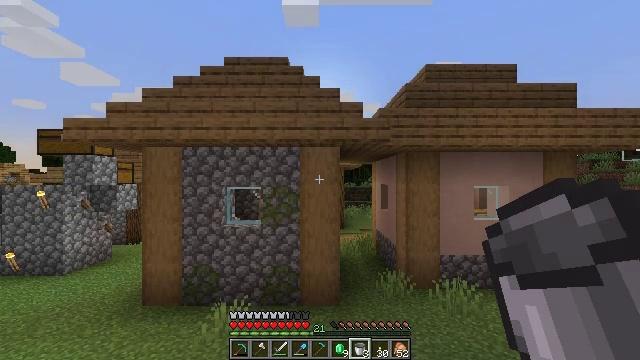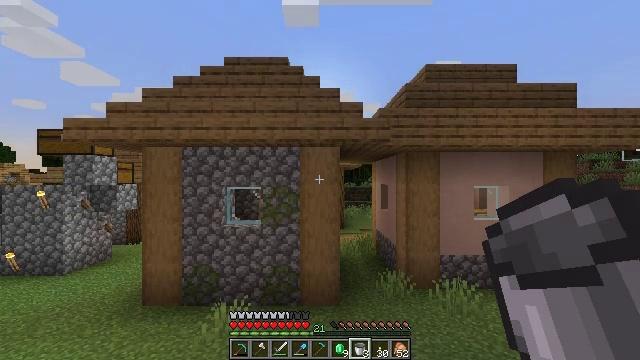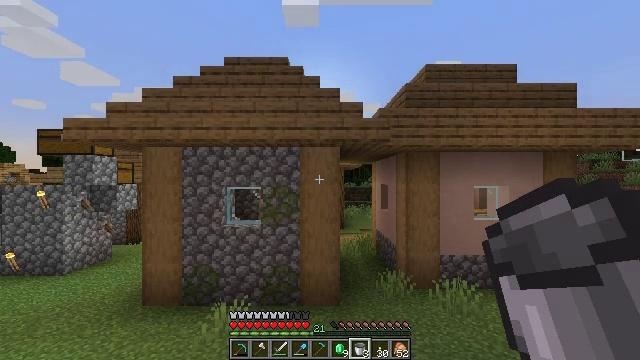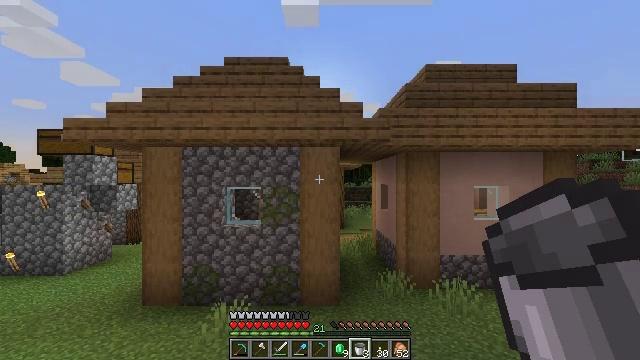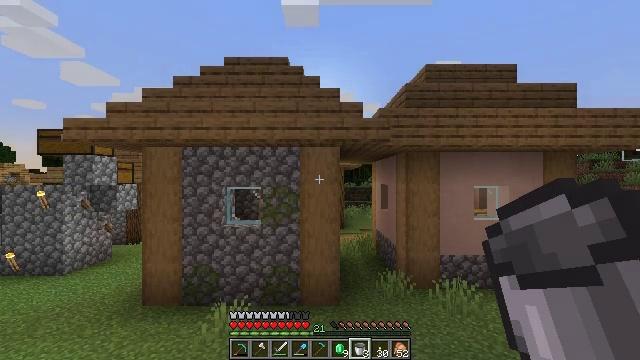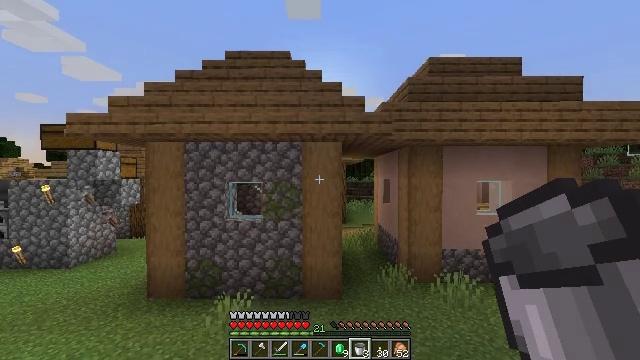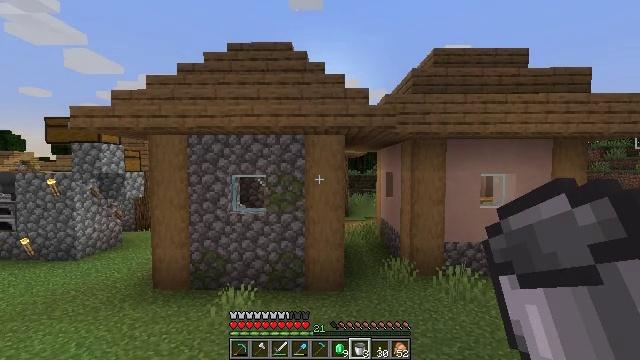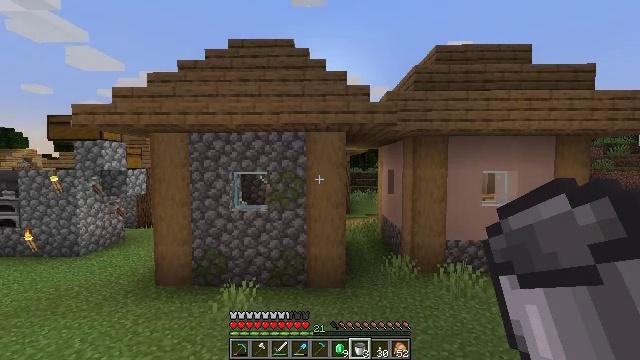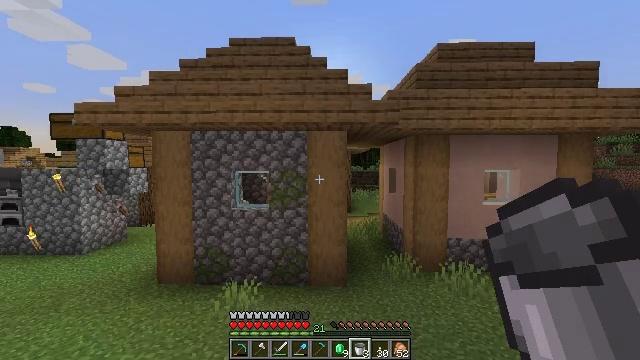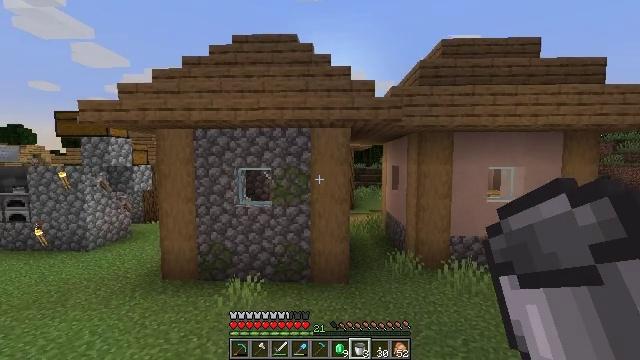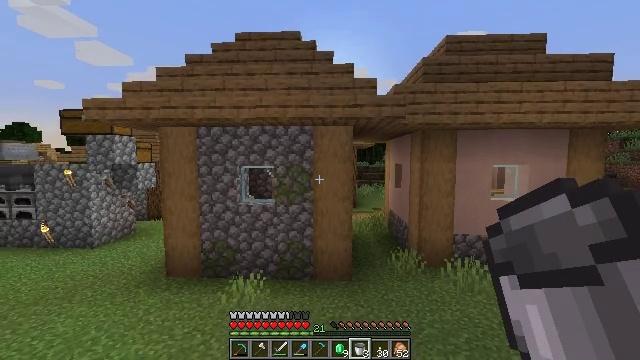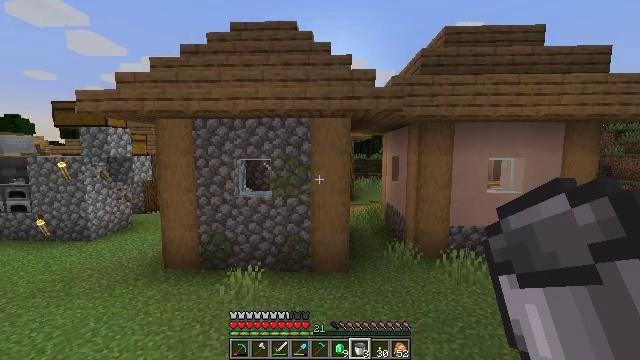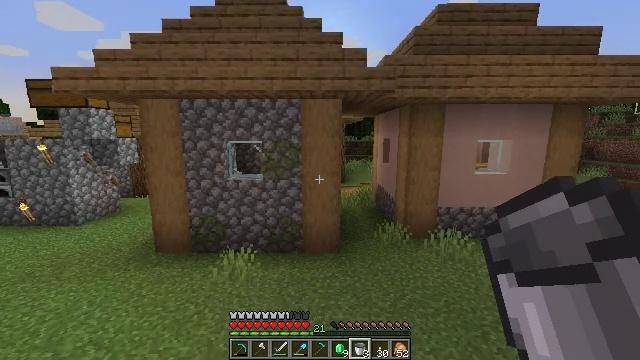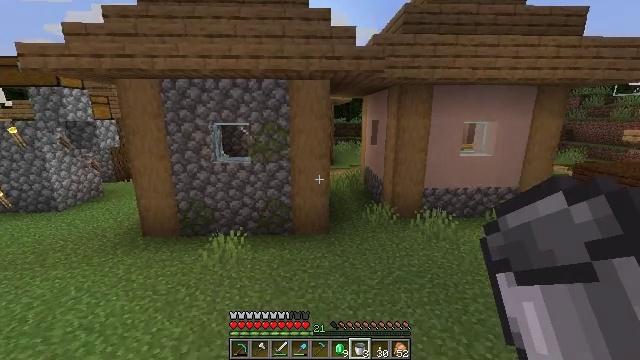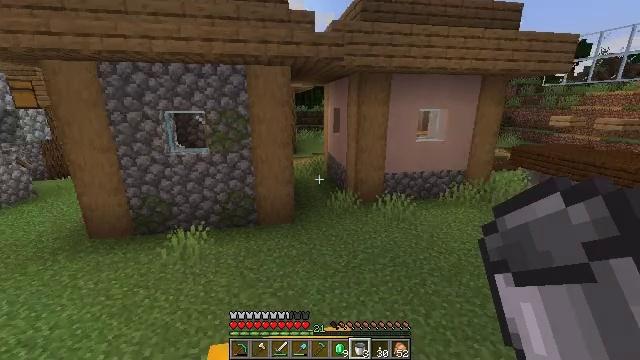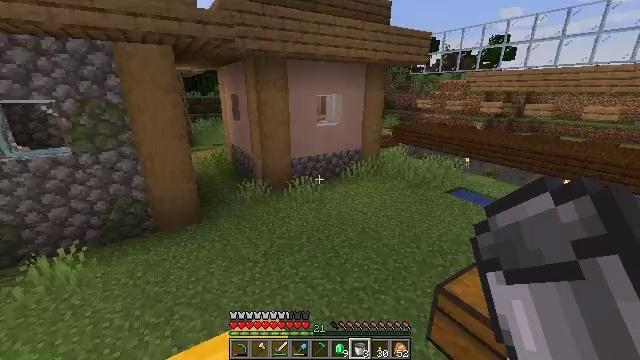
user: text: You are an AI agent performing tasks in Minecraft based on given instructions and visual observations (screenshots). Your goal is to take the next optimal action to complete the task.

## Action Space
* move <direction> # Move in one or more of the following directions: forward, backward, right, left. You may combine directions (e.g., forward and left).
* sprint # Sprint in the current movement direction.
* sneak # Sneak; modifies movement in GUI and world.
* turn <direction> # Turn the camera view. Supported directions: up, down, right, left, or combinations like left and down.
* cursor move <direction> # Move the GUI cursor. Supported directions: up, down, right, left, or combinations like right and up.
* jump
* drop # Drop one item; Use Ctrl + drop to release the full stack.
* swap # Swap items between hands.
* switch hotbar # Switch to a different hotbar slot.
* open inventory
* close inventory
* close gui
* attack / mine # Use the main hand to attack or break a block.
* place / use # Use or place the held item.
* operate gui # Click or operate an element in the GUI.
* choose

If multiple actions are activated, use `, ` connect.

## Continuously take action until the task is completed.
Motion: motion action
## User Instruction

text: Craft gold nugget.
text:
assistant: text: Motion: no_op
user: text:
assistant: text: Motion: no_op
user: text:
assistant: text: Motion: no_op
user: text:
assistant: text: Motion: no_op
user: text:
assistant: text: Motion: turn down
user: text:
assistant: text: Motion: turn down
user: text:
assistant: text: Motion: no_op
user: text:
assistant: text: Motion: no_op
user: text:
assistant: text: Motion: no_op
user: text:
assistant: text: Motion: no_op
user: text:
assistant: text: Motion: turn down
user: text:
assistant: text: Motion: turn right and down
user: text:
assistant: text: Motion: turn right and down
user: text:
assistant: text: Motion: turn right and down
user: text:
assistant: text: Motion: turn right and down
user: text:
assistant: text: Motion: turn right
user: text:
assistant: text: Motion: turn right
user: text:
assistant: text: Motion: turn right and down
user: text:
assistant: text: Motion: turn right
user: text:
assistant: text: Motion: no_op
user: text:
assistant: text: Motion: no_op
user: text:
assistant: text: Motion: no_op
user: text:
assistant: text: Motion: no_op
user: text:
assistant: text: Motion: turn left
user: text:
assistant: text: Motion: turn right
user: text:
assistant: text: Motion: turn right and up
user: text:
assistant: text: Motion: turn right and up
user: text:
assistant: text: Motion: turn right
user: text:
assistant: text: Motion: turn right
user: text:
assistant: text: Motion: turn right